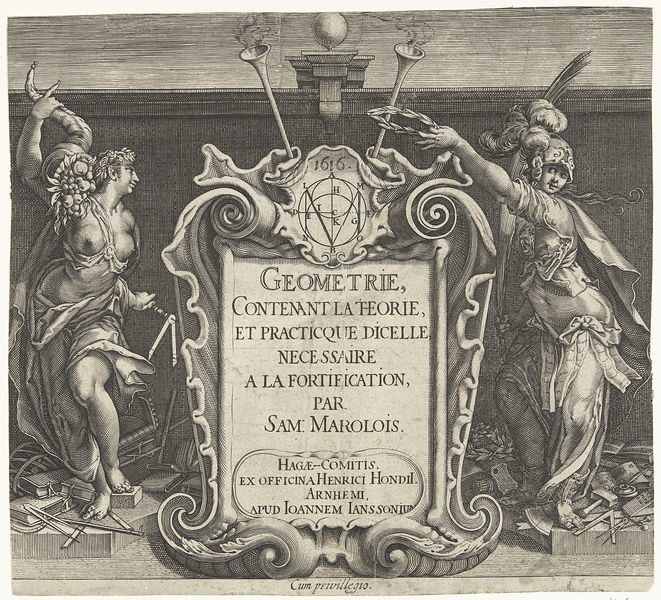
Titel: Titelpagina voor: Sam. Marolois, Geometrie
Künstler: Hendrick (I) Hondius
Standort: Amsterdam
Institution: Rijksmuseum
Schlagwörter: frauen, brust, schrift, französisch, tafel, schild, druck, stich, text, helm, wappen, werkzeug, posaunen, geometrie, latein, trompete